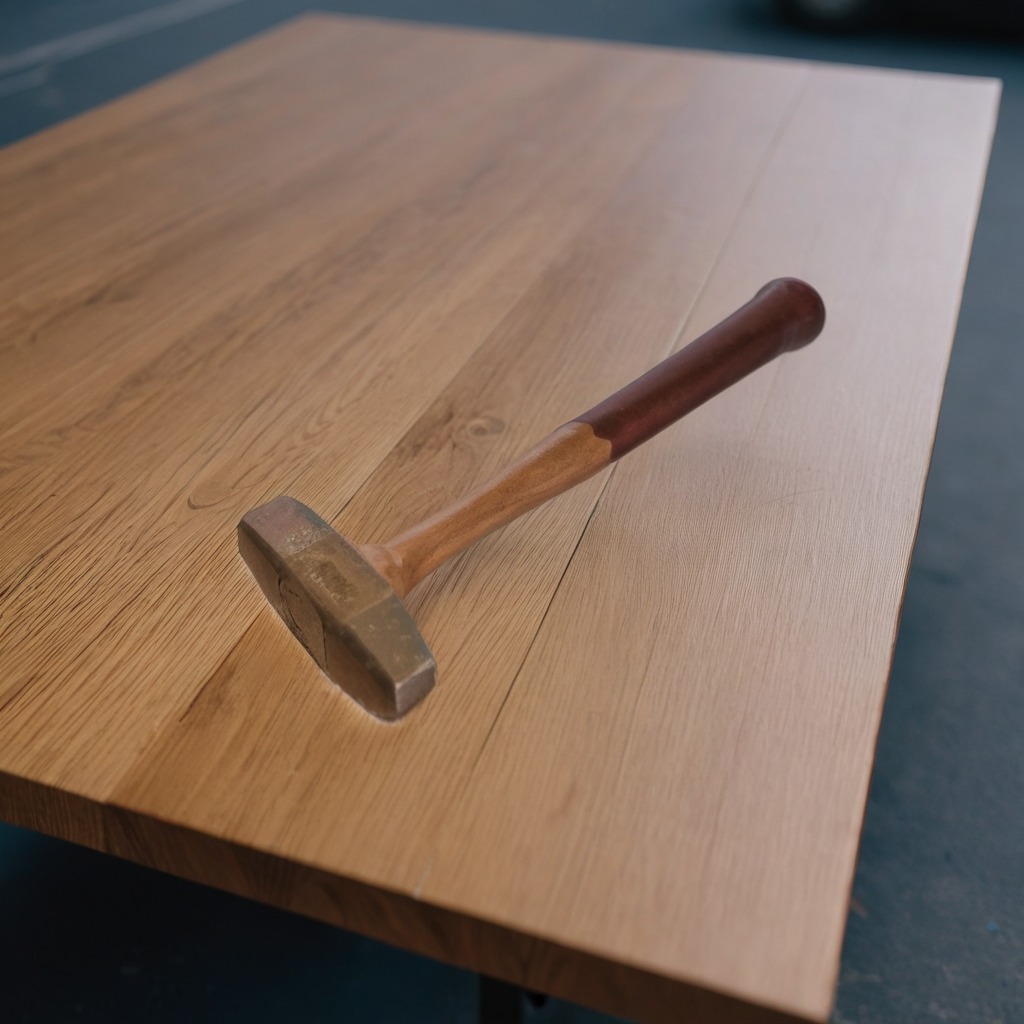
A hammer lies on a table.